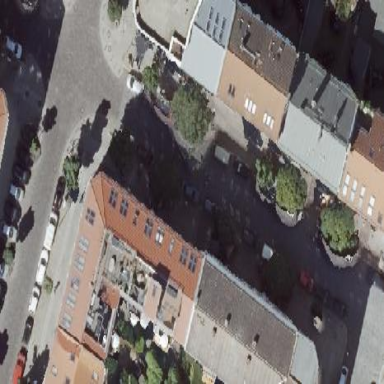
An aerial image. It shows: Gabled roof on building that houses apartments.